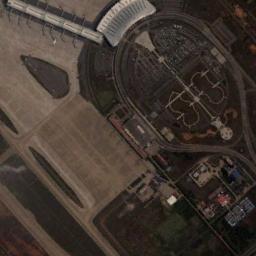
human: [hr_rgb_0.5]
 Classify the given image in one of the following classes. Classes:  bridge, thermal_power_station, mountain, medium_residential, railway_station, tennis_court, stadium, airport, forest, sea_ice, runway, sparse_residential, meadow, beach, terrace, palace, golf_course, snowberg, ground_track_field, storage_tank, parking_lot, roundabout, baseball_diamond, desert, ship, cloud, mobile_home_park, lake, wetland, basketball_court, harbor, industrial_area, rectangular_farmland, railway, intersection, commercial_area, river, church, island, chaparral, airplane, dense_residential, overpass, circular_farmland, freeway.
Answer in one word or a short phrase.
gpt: airport